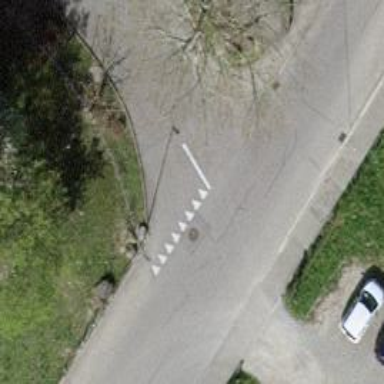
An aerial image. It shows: Road with "give way" sign.